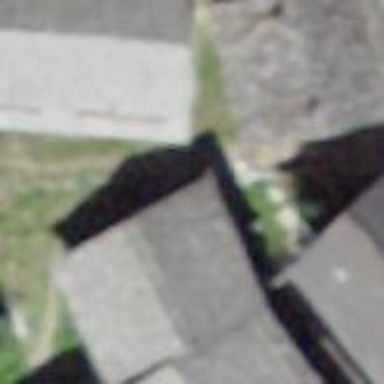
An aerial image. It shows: Building with tile roof.